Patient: sex F, age 52
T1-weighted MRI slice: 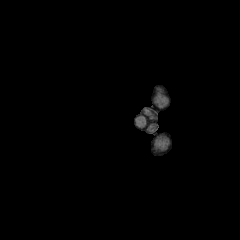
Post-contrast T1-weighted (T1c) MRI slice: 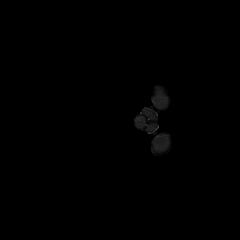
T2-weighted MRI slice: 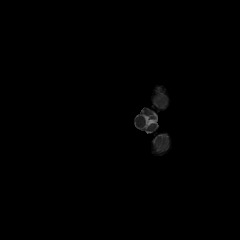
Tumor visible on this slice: no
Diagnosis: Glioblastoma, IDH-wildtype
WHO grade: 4